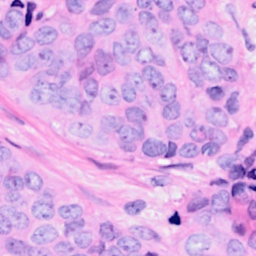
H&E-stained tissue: Breast